Question: I am working on project with java and selenium webdriver 2.44, we need the closest element of text. For example I have email text on page and i need the closest element that is text box. I have run the below given xpath query on facebook.com. However, it finds numbers of input type that is email and text. We do not need jQuery to run as we are using selenium webdriver.
'''
.//*[contains(text(),'Email')]/following::input[@type='email' or @type='text']
'''
Can anyone provide me xpath query to find closest element on page. Or a tutorial site where I can learn how to query.

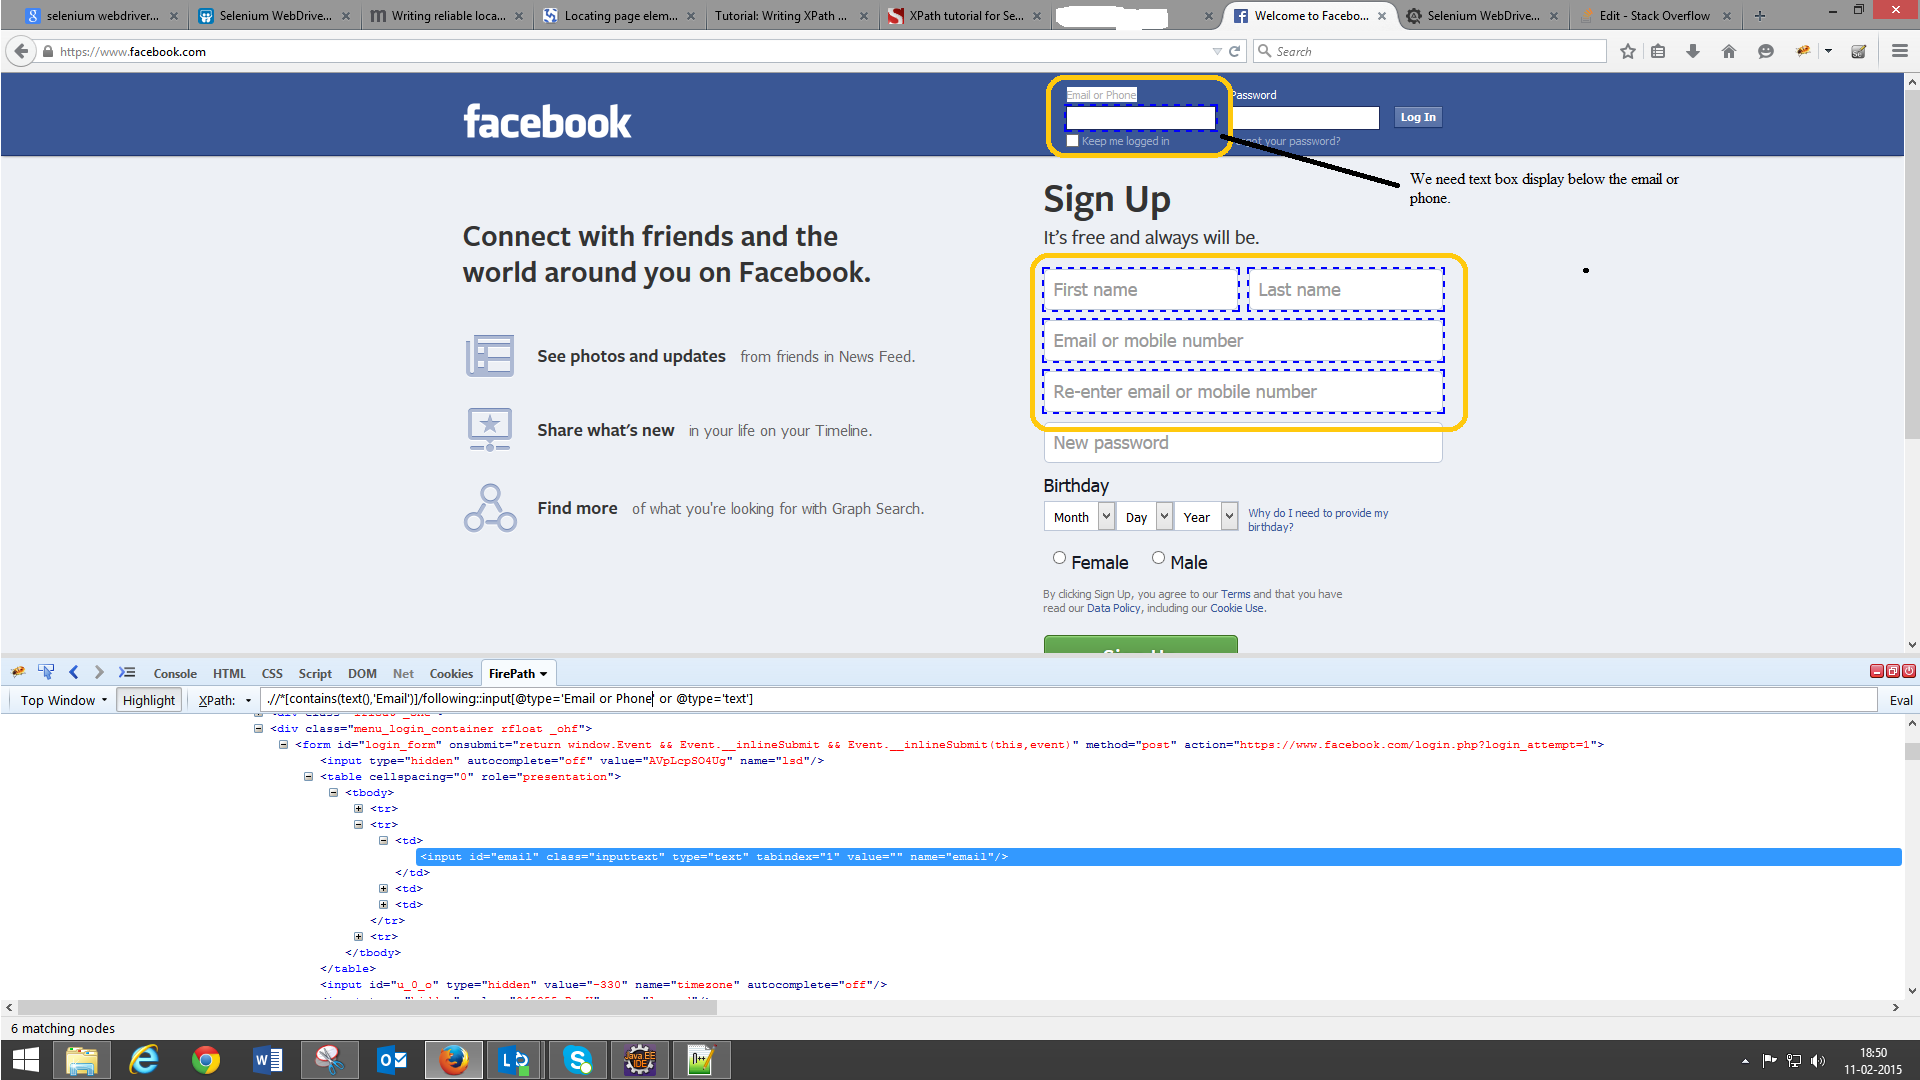
Answer: Not a perfect solution, though in facebook scenario u can find first element as:
'''
(.//*[contains(text(),'Email')]/following::input[@type='email' or @type='text'])[1]
'''
Another thing to add if you are getting multiple elements for your query you can use:
'''
List<WebElement> txtList = new ArrayList<WebElement>();
txtList = driver.findElements(By.xpath(".//*[contains(text(),'Email')]/following::input[@type='email' or @type='text']"));
'''
and use 'txtList.get(0).sendKeys("abcd");'